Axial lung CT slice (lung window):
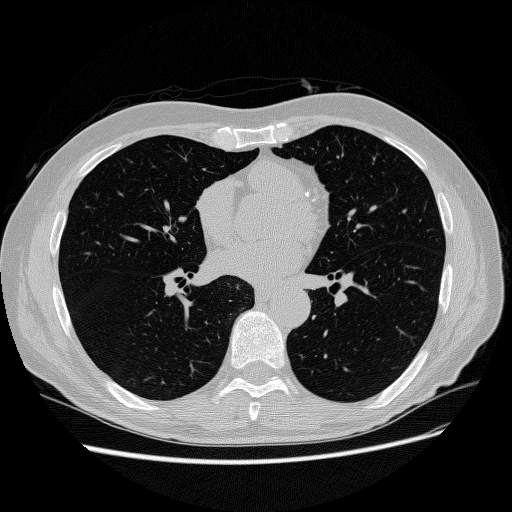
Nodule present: no